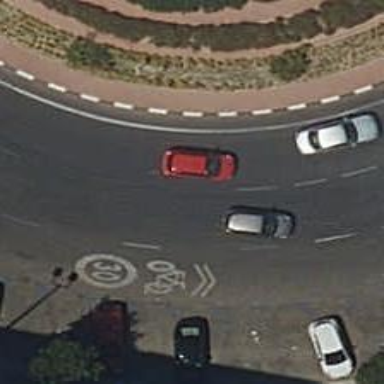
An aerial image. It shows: Secondary road with asphalt surface leading to roundabout.